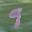
Label: 9